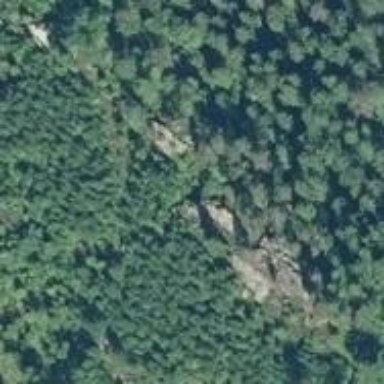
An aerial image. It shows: Landscape of bare rock.